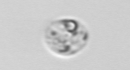
Label: Amoeba